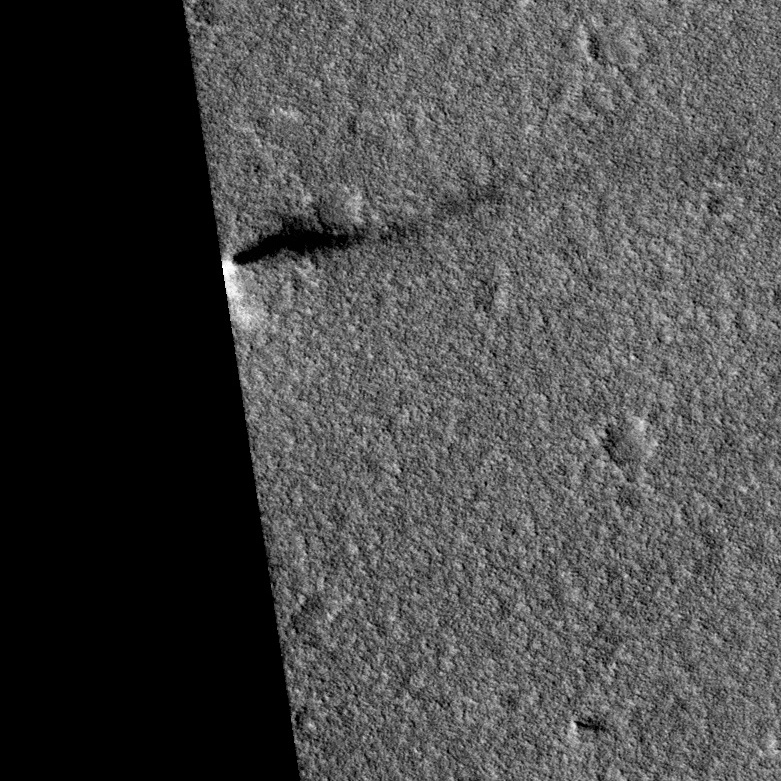
Label: dustdevil